Interaction volume radius: 5 \u00c5
Interaction volume height: 30 \u00c5
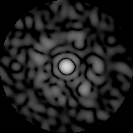
Disorder parameter: 0.76